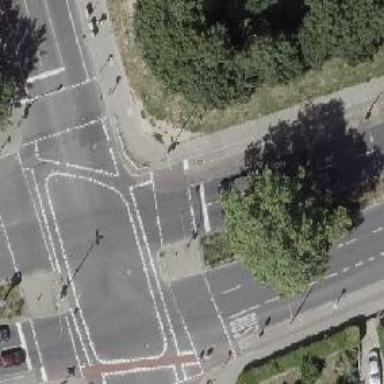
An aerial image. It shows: Junction.